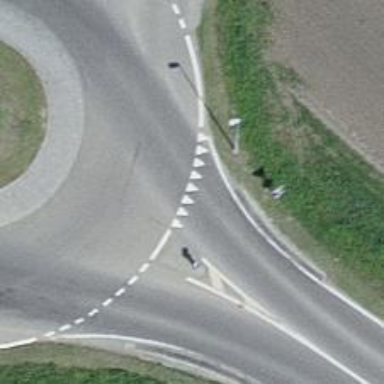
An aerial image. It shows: Road with "give way" sign.